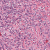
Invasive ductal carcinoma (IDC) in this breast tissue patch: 1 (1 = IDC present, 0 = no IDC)